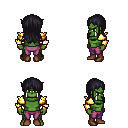
a pixel art fantasy rpg character, male body template, orc, green skin, gold arm armor, magenta pants, raven unkempt hairstyle, brown shoes, four views (front, back, left, right), 2x2 character sprite sheet, small pixel art, hard edges, no anti-aliasing